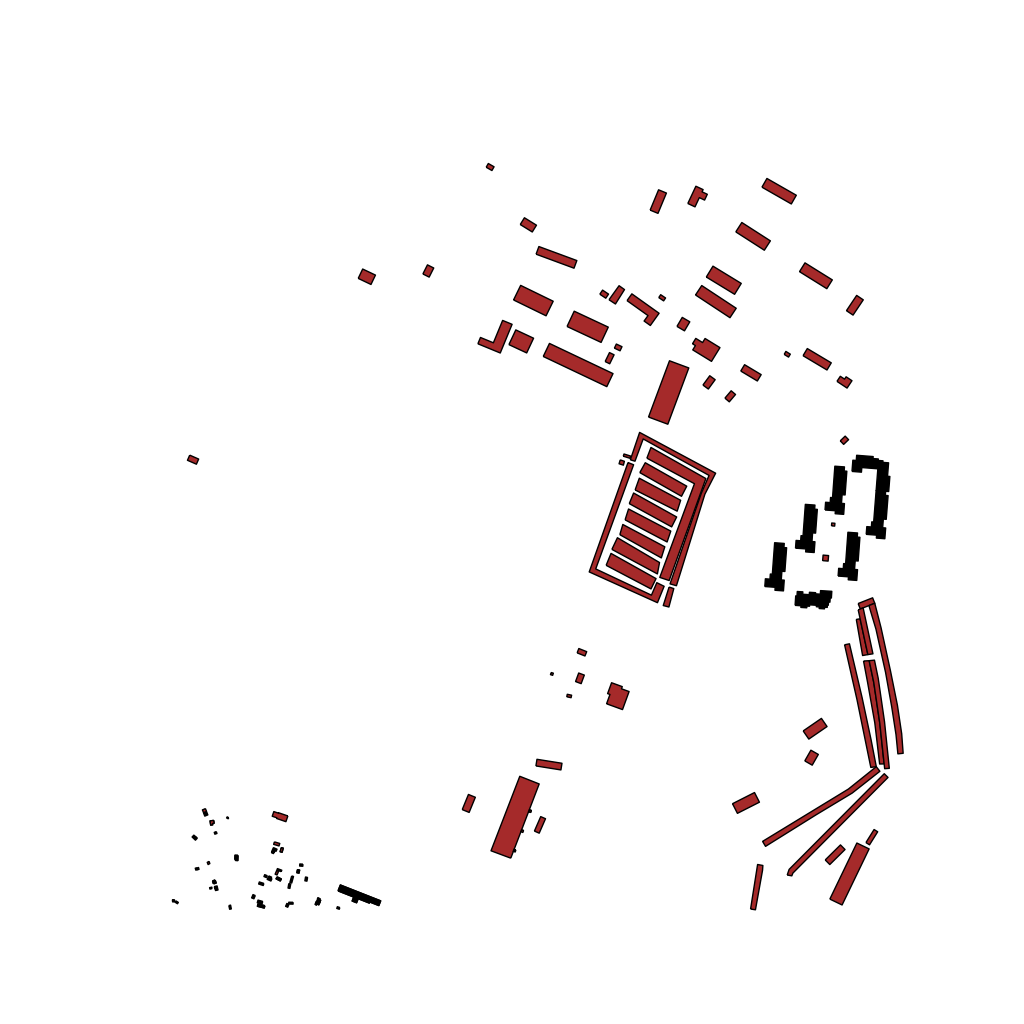
Tags: overhead vector_map, business, recreation, residential, special, modern, soviet, individual_rise, low_rise, medium_rise, density_2, Building, Facility, 1.0 km²